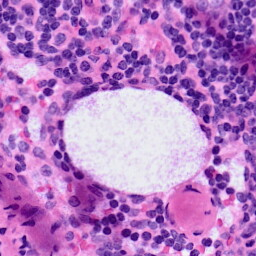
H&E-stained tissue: LymphNode